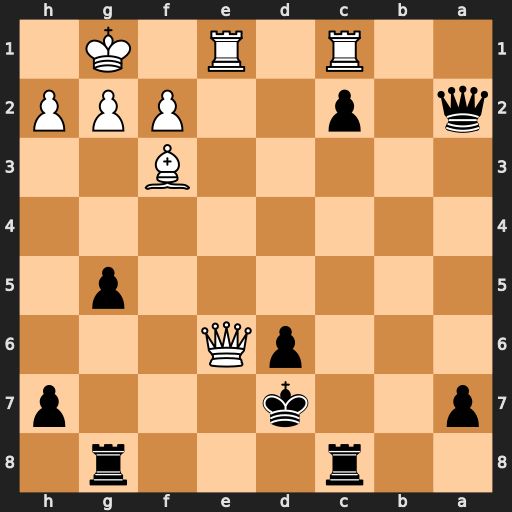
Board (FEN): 2r3r1/p2k3p/3pQ3/6p1/8/5B2/q1p2PPP/2R1R1K1
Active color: b
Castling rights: -
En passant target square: -
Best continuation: Qxe6 Rxe6 Kxe6